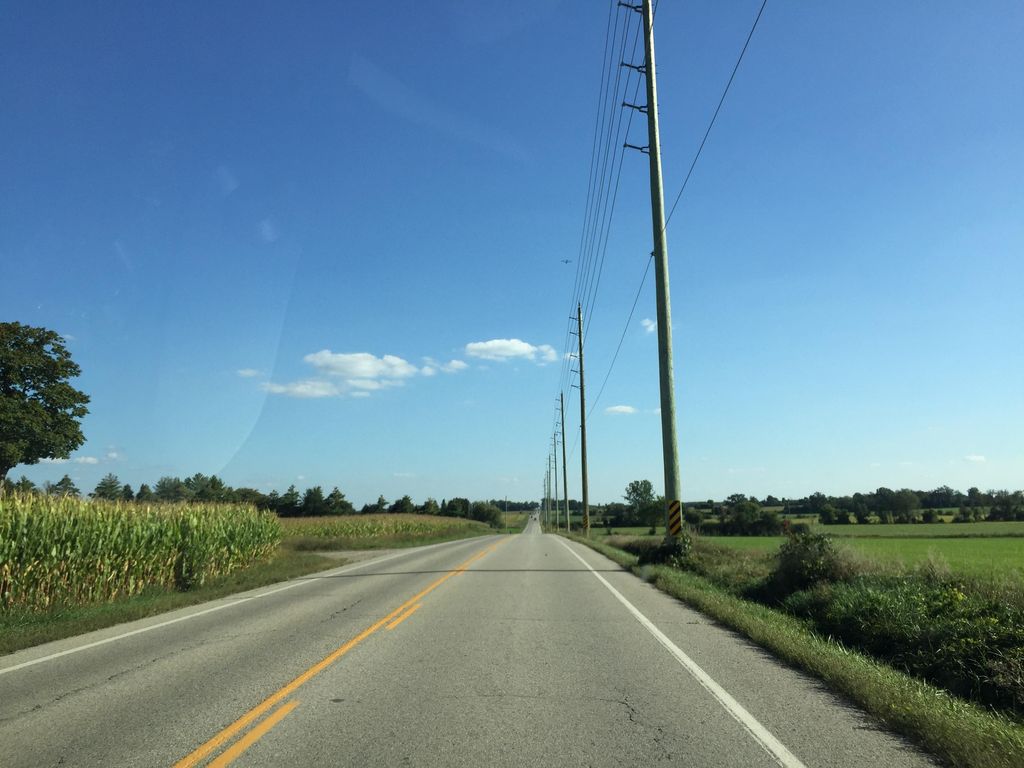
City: kitchener-waterloo